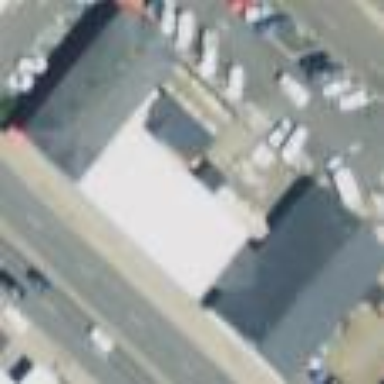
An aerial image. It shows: Hardware shop located within building.